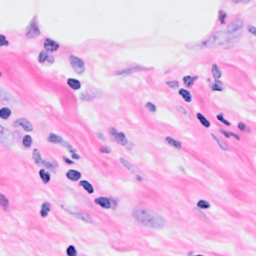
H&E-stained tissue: Breast